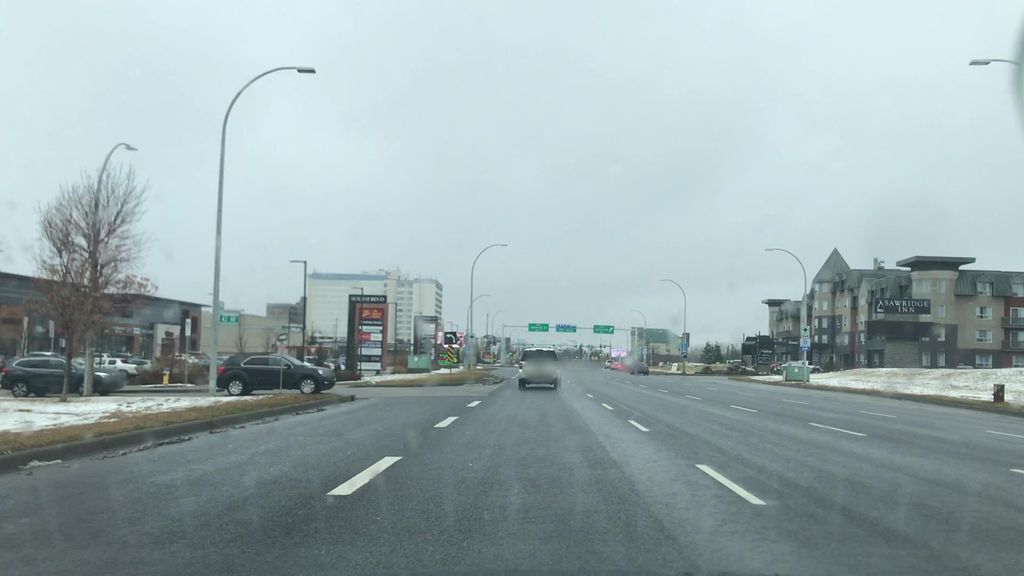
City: edmonton